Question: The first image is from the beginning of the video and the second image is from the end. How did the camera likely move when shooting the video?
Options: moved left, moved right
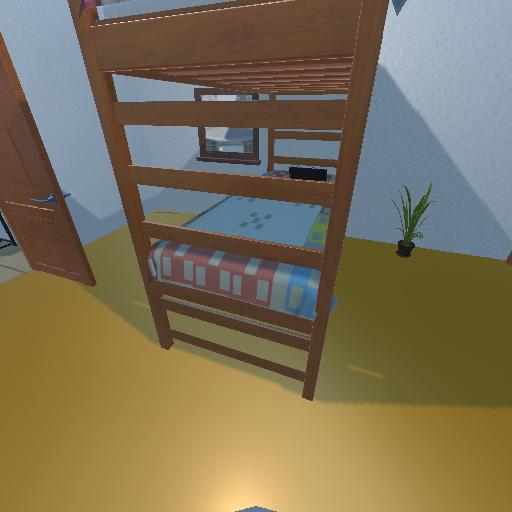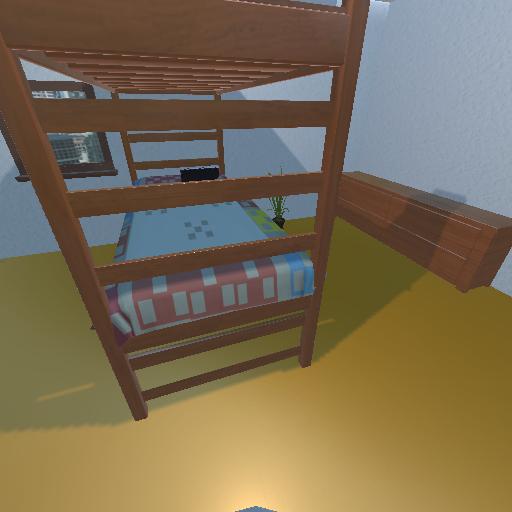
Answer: moved left